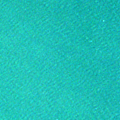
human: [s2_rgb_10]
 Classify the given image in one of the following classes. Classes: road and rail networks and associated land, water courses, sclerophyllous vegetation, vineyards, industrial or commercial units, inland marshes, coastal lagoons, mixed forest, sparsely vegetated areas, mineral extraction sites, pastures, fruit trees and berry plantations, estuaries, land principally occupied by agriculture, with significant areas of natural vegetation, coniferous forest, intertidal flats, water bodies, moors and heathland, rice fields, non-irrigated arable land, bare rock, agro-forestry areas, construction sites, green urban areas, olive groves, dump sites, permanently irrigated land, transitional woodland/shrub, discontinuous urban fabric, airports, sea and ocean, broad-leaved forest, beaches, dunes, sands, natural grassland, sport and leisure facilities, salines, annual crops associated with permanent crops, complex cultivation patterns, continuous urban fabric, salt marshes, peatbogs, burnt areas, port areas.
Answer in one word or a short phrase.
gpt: sea and ocean